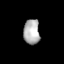
Tissue: lung
Cell type: Endothelial cells
Senescence score: 0.5817
Nuclear area (px): 395
Mean DAPI intensity: 177.975